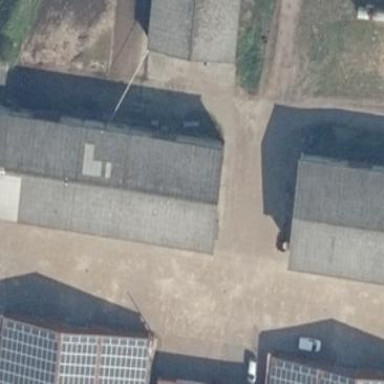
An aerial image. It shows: Farm auxiliary building.